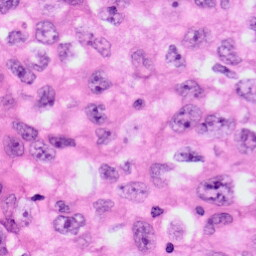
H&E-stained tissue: Lung